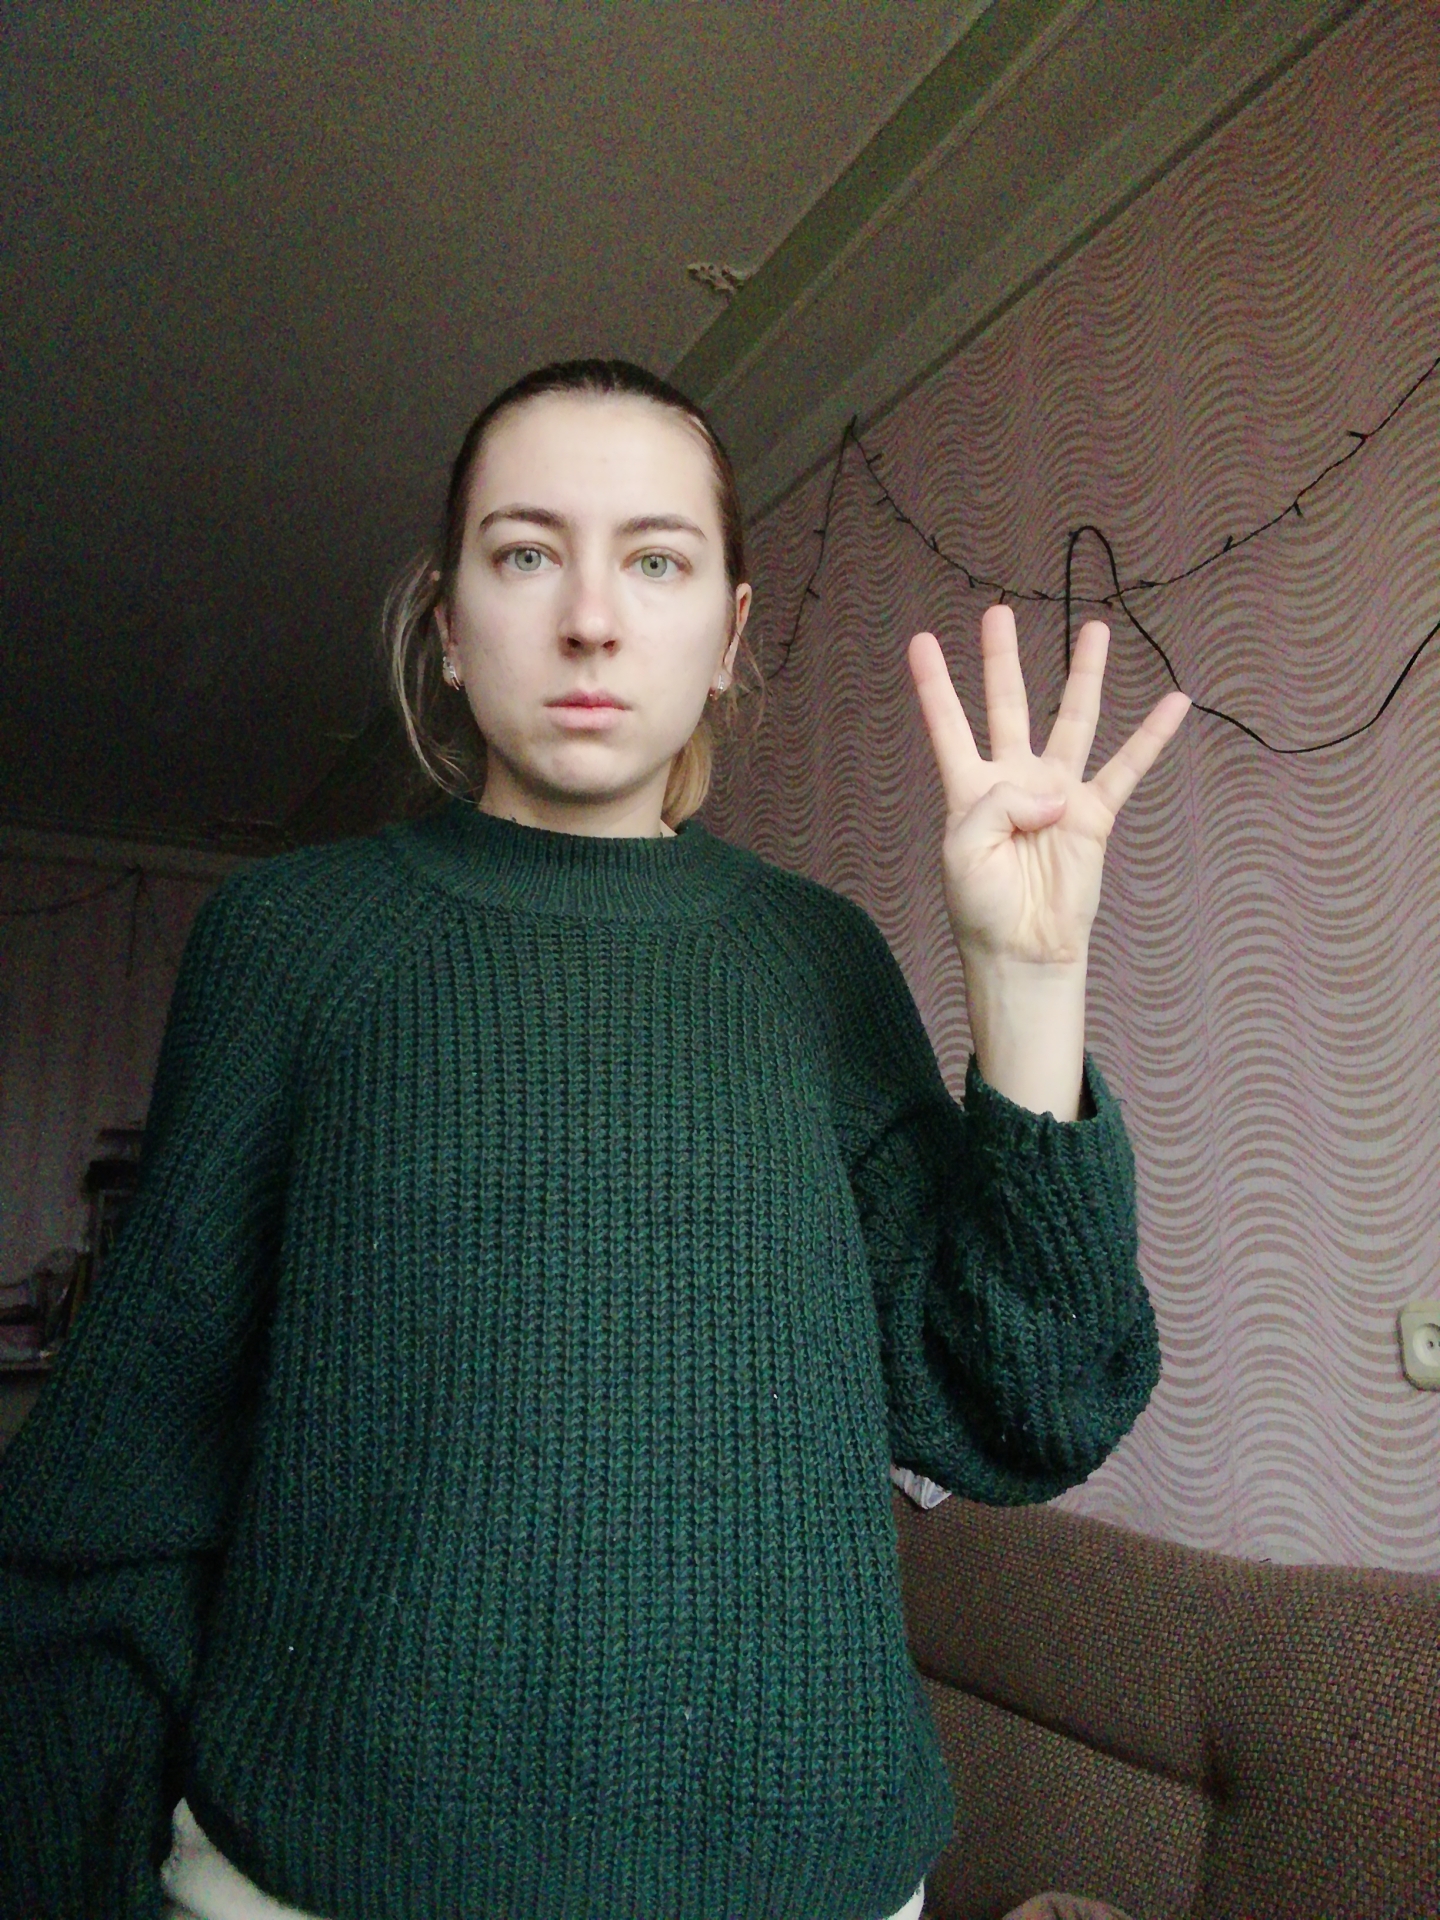
Label: noise